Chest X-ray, PA view. Patient: 40 years old, sex F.
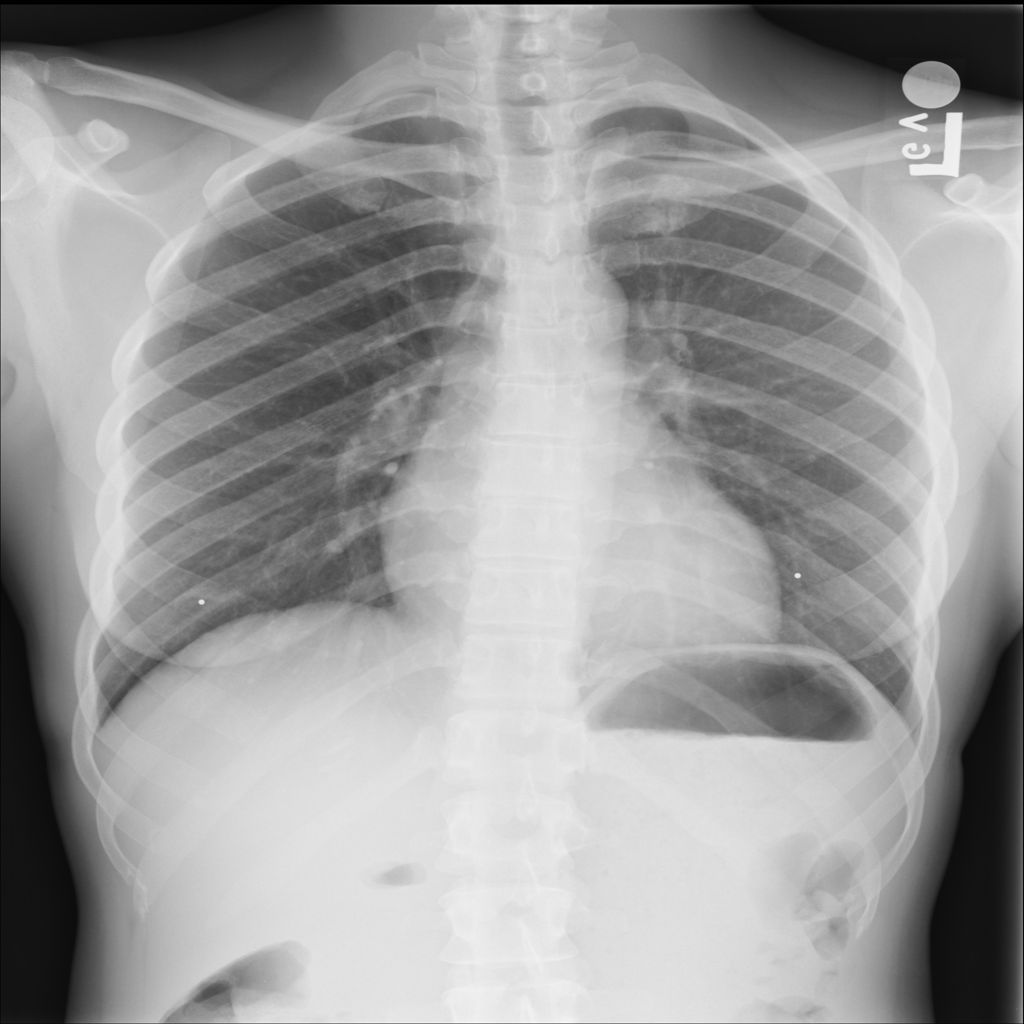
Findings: No Finding